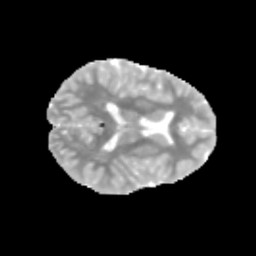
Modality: MD
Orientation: axial
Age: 10
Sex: male
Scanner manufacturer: siemens
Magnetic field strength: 3 T
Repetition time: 3.8 s
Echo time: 0.07 s